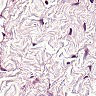
Metastatic tissue present: no